Field crop: maize
Growth stage: 2
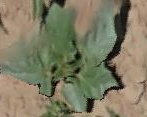
Species: datura